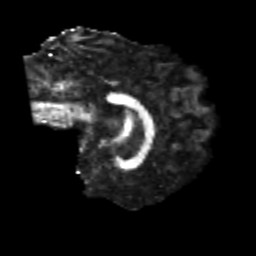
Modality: FA
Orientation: sagittal
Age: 23
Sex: male
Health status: healthy
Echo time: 0.074 s